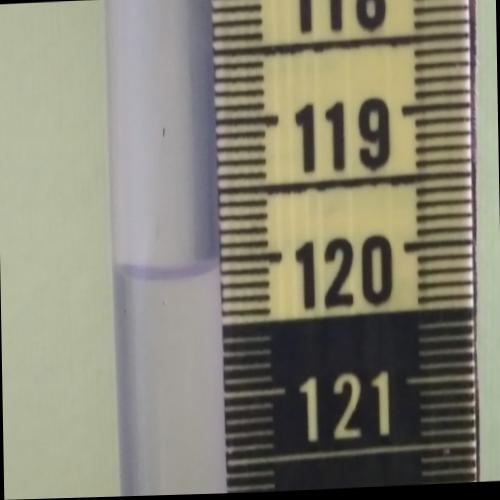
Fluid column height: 120.1 cm